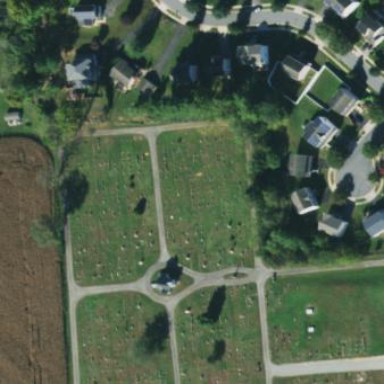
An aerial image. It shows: Graveyard.